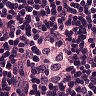
Metastatic tissue present: yes